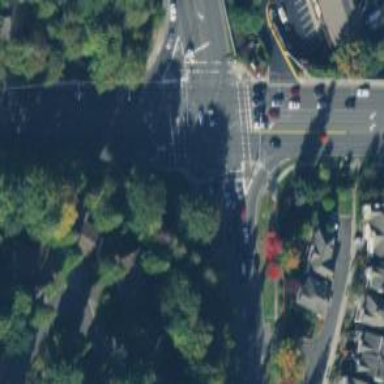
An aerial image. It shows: Footway that serves as traffic island.